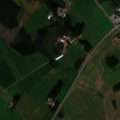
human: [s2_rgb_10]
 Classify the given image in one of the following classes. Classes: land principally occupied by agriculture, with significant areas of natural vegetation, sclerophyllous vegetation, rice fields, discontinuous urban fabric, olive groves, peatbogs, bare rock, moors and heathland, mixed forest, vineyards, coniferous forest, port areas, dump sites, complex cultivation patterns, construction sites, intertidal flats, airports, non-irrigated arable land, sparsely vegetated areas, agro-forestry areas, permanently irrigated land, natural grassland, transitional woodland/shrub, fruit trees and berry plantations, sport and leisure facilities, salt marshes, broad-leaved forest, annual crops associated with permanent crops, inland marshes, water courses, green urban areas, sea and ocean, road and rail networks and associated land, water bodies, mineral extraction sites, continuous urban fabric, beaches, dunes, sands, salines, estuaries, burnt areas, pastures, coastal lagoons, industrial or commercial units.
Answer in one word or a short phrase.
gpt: non-irrigated arable land, land principally occupied by agriculture, with significant areas of natural vegetation, coniferous forest